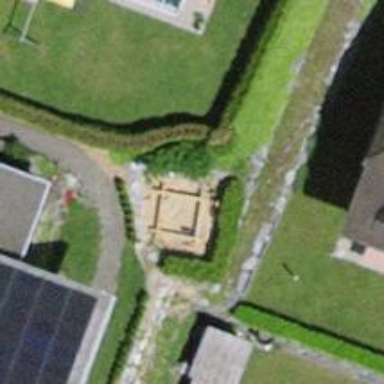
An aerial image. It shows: Hedge barrier.